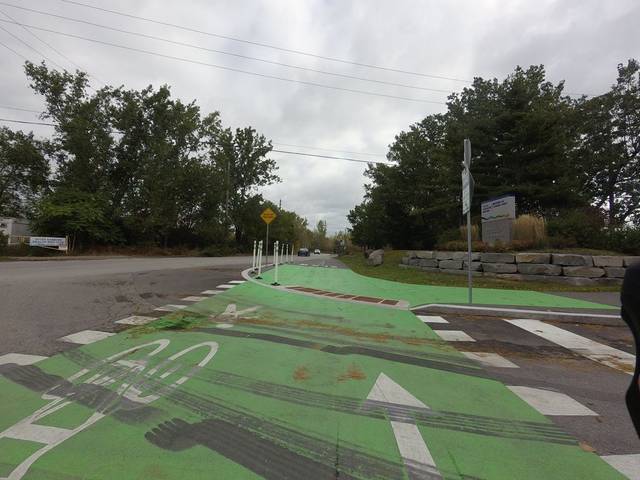
Region: Canada
Coordinates: 43.648, -79.328